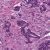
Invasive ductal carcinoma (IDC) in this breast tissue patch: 1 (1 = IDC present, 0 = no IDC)